Milling tool wear sample.
Tool blade image: 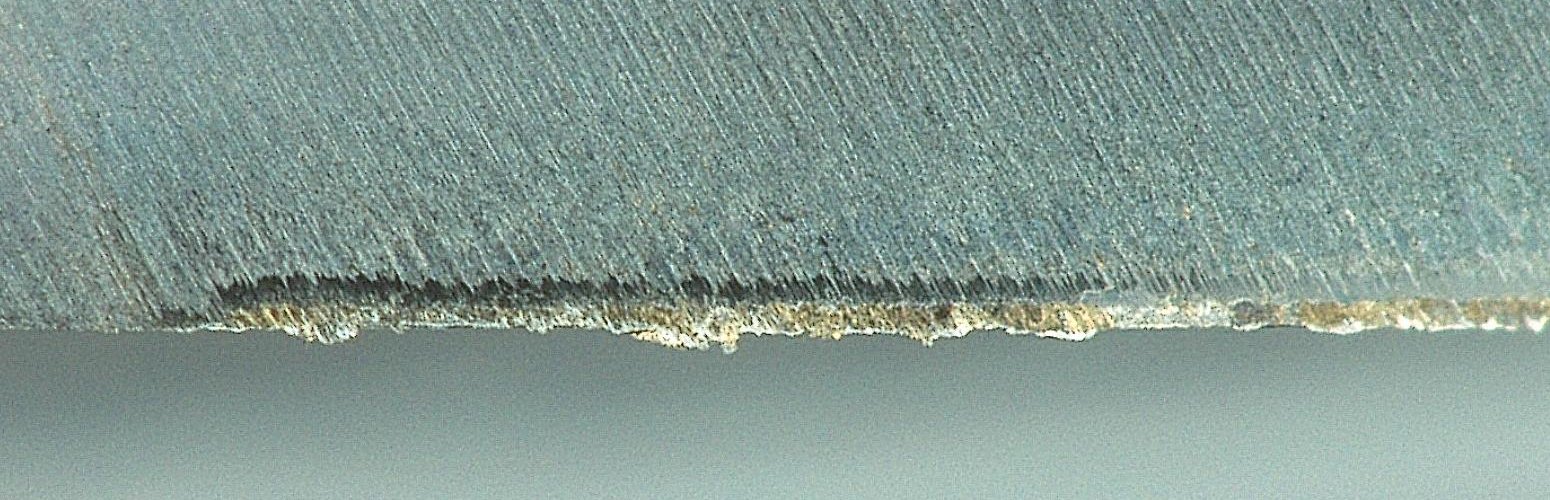
Chip image: 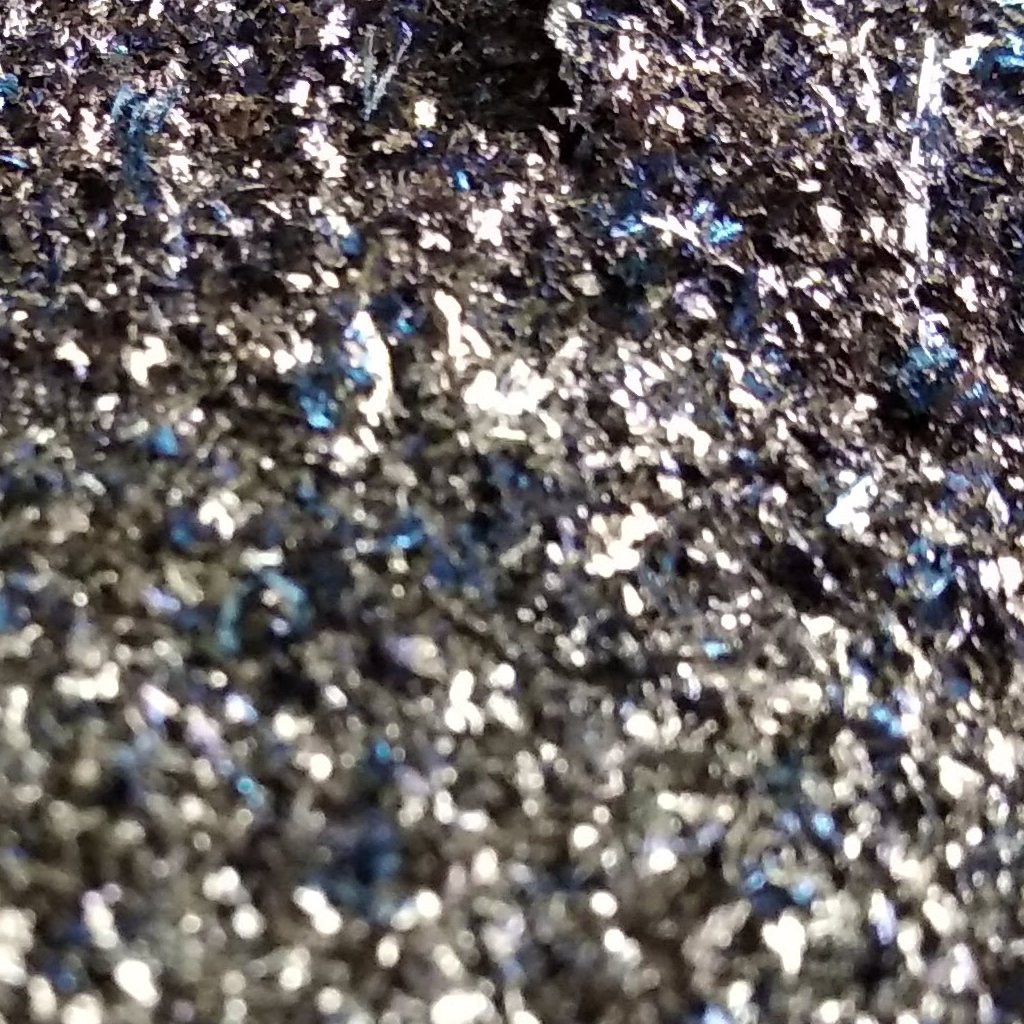
Workpiece image: 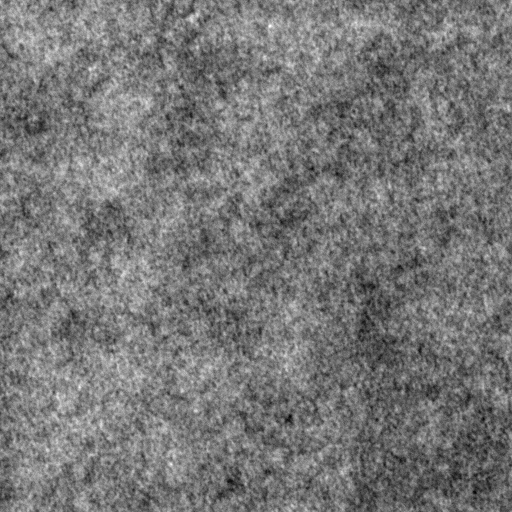
Tool wear state: used
Gaps: 0
Flank wear: 99.27
Overhang: 41.84
Force-signal Mel-spectrograms (X, Y, Z axes): 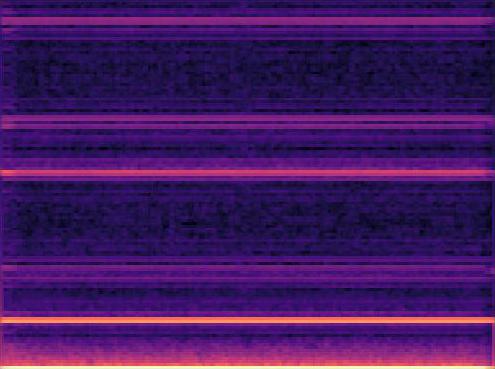 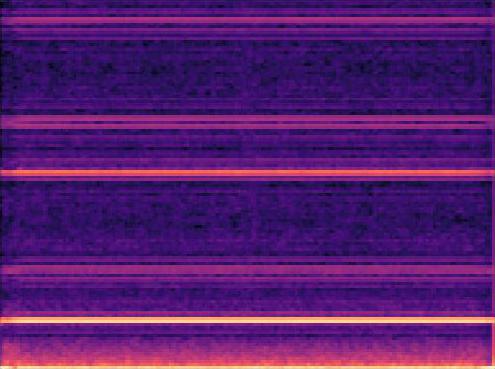 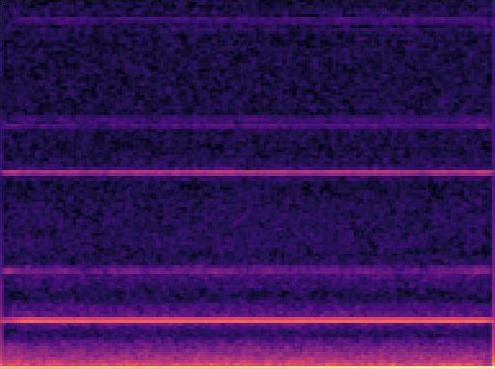
Force-signal scalograms (X, Y, Z axes): 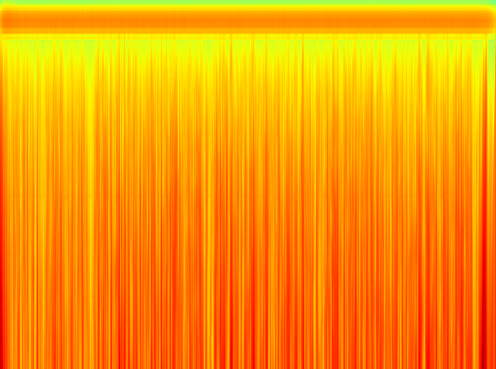 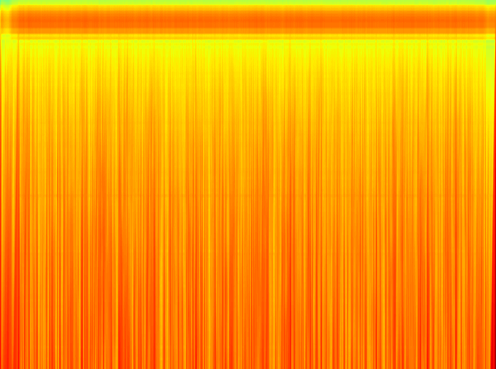 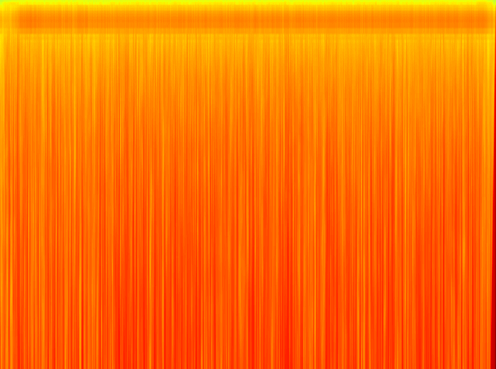
Force phase: accelerated_severe_wear